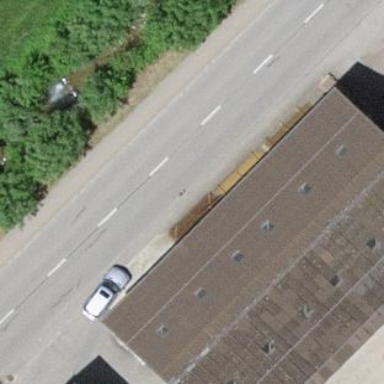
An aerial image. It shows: Warehouse building.